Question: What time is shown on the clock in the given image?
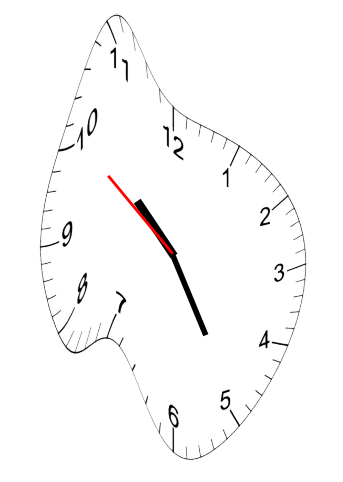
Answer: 10:24:51